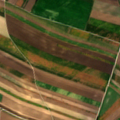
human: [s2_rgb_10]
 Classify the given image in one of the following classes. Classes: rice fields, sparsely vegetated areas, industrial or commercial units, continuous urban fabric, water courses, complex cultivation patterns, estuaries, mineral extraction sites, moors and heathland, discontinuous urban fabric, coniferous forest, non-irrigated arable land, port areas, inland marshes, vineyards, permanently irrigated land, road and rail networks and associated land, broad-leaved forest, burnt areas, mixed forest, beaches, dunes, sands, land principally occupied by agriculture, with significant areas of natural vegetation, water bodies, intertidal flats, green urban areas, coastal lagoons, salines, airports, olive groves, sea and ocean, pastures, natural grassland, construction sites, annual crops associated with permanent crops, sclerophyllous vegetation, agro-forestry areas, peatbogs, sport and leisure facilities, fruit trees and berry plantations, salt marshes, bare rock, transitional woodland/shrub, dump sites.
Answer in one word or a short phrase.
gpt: non-irrigated arable land